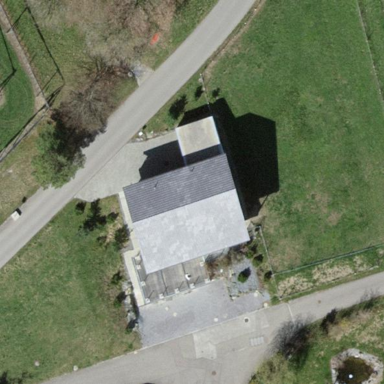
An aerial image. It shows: Detached building.